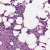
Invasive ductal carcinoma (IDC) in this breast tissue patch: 0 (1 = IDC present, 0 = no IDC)